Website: home-depot
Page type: customer-info-address
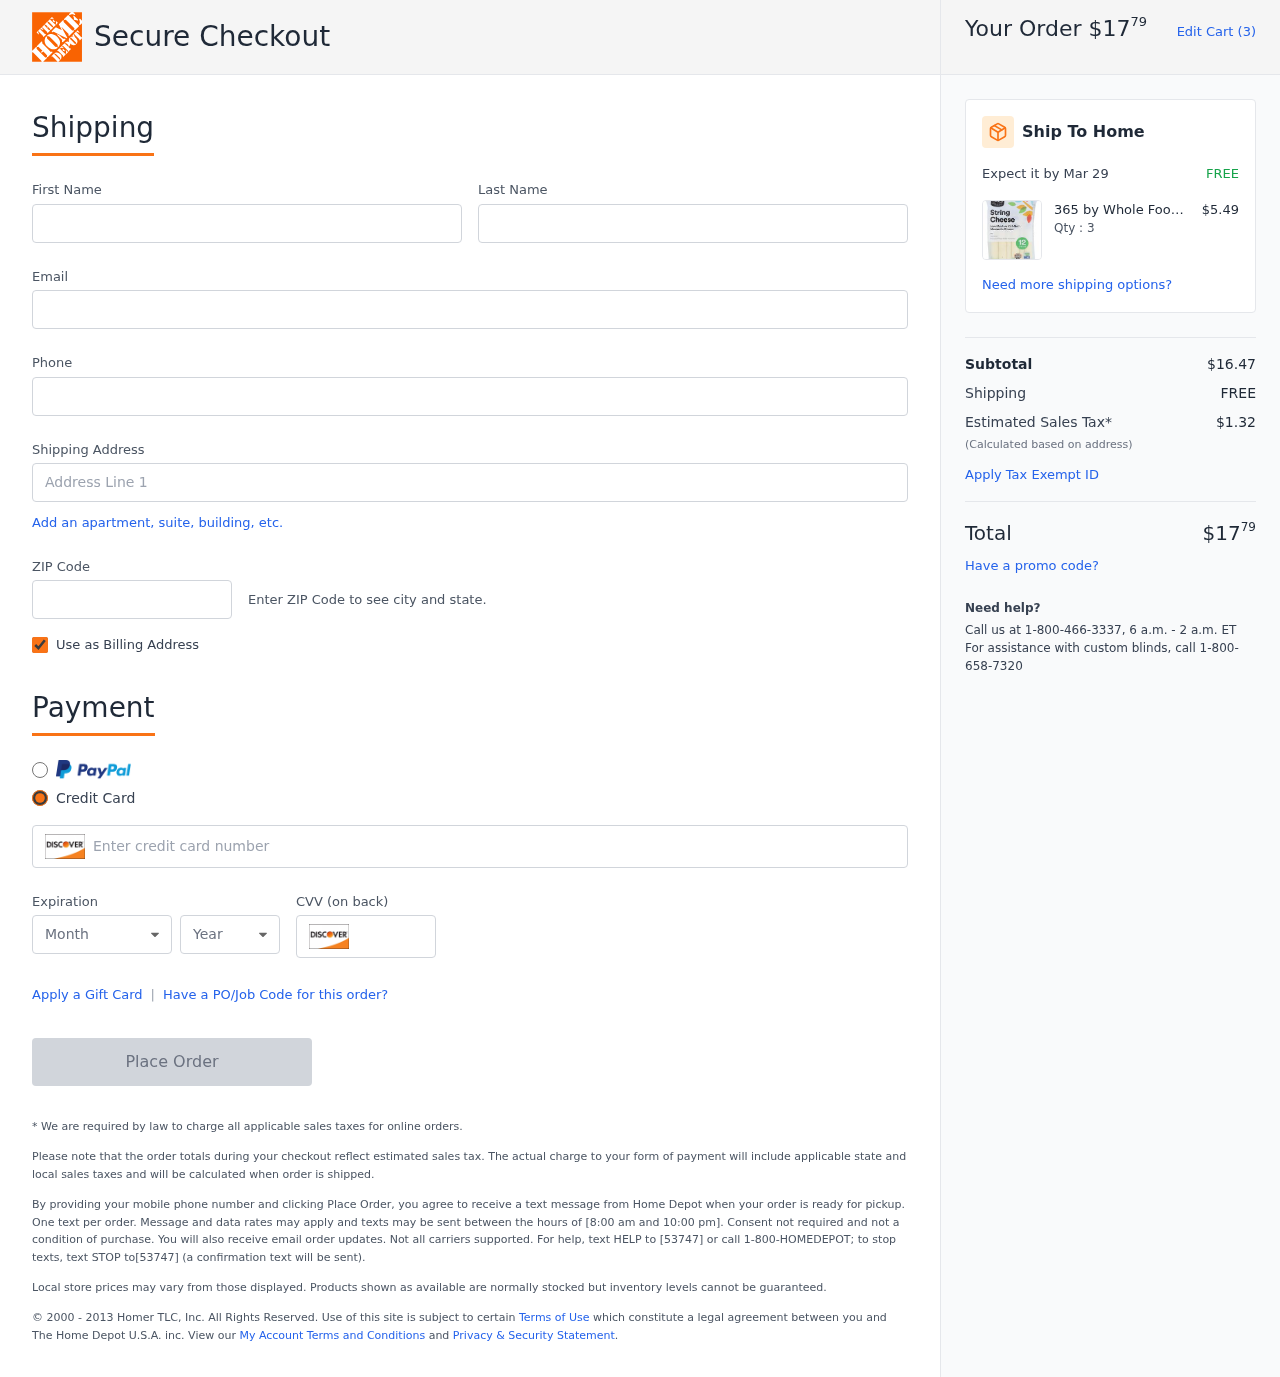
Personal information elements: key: PII_CARD_CVV
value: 885
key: PII_CARD_EXPIRY_MONTH
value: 01
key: PII_CARD_EXPIRY_YEAR
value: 26
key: PII_CARD_NUMBER
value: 6579 7143 9655 9563
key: PII_EMAIL
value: amychan@hotmail.com
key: PII_FIRSTNAME
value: Amy
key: PII_LASTNAME
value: Chan
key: PII_PHONE
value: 2667726882
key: PII_POSTCODE
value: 53112
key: PII_STREET
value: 079 Deborah Village Apt. 014
Product elements: key: PRODUCT1_BRAND
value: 365 by Whole Foods Market
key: PRODUCT1_NAME
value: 365 by Whole Foods Market, String Cheese (12 - 1 Ounce Sticks), 12 Ounce (Packaging May Vary)
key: PRODUCT1_NAME
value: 365 by Whole Foods M...
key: PRODUCT1_PRICE
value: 5.49
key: PRODUCT1_QUANTITY
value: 3
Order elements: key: ORDER_TOTAL
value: $1779
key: ORDER_NUM_ITEMS
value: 3
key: ORDER_DELIVERY_DATE
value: Mar 29
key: ORDER_SUBTOTAL
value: $16.47
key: ORDER_SHIPPING_COST
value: FREE
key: ORDER_TAX
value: $1.32